Question: We are trying to get started with SQL Source control and have some questions.
This is what I am aiming towards. Does this look like it will work?
1. Modify dev database tables/procs
2. Commit to dev git branch on dev PC
3. Push changes to central repo
4. Repeat steps 1-3 for each change
5. Merge dev branch into test branch
6. Use SQL Source ConGtrol "Get Latest" on test branch
7. Apply changes to test DB
8. Repeast steps 5 - 8 but from test to live
Note:
- Using "Shared database" development model.
Questions:
- - -

- <URL>
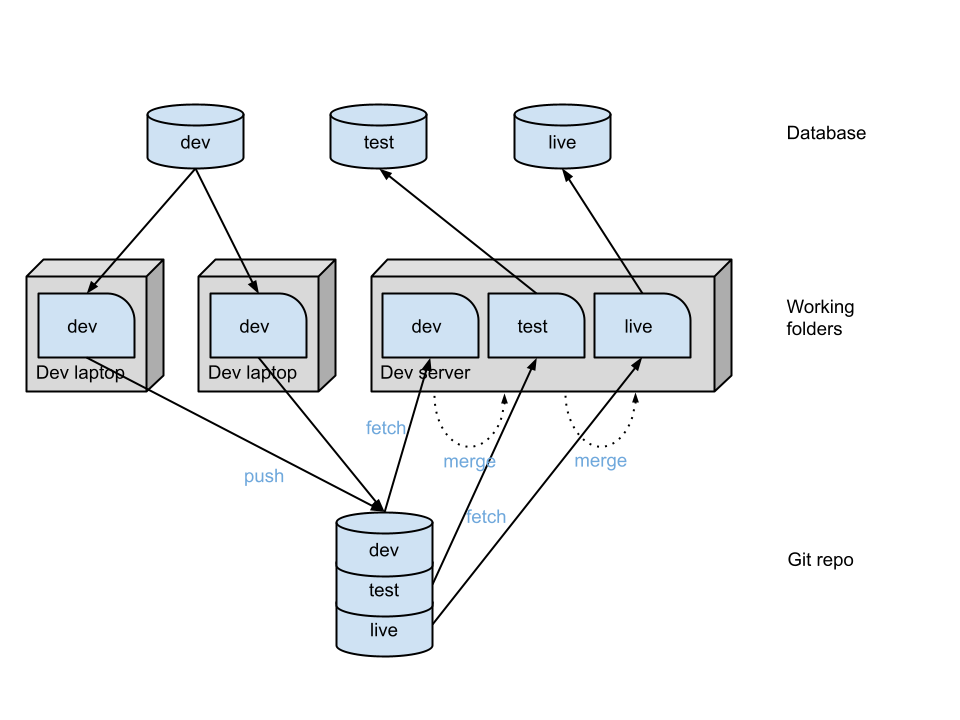
Answer: Great that you're deploying a versioned copy of your database changes from the repository, that's really good continuous delivery practise in my eyes.
Have a few suggestions about your questions (I have my Red Gate hat on)
- Usually wouldn't recommend connecting SQL Source Control to your live environment. It polls to look for changes, and that is may not something you want on your live system. The recommendation is to use SQL Compare instead to make one off deployments to UAT/Production systems. Alternatively the <URL> then it's probably better to run that database in dedicated mode.
I've drawn a <URL> with some tweaks to yours. Not sure if you are using a CI server, but I've added in where that could fit into the process too. This diagram assumes dedicated modes for the two developers, but that could be a shared database instead.